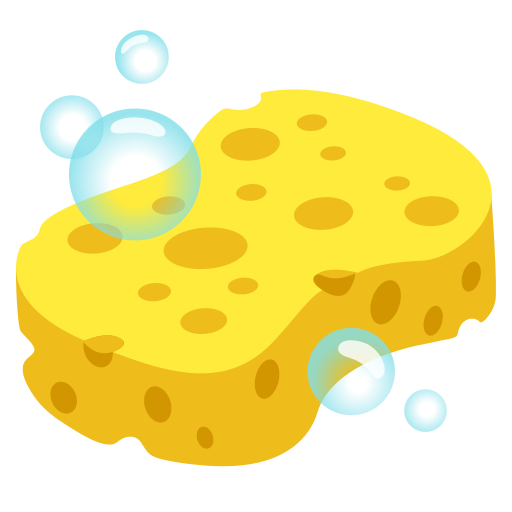
Emoji: 🧽